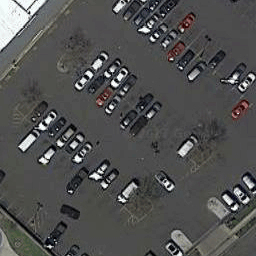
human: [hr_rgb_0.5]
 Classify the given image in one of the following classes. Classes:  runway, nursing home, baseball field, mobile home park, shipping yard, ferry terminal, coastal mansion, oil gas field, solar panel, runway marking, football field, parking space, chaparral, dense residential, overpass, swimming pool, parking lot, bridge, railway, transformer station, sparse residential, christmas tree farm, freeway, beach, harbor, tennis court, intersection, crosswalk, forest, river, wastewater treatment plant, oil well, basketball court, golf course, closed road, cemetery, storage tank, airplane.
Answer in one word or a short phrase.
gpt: parking lot